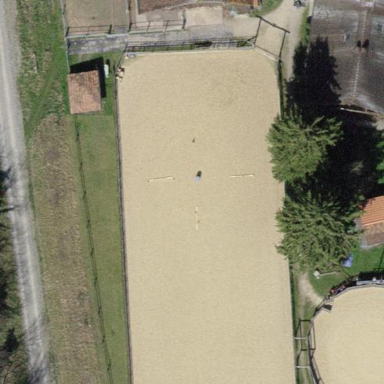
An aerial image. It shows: Metal fence surrounds equestrian pitch with sandy terrain.